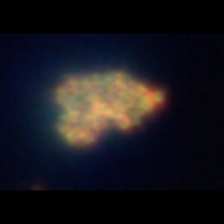
Taxon: Unknown_detritus
Group: Unknown